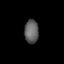
Tissue: prostate
Cell type: Myeloid cells
Senescence score: 0.7032
Nuclear area (px): 328
Mean DAPI intensity: 95.616